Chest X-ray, PA view. Patient: 22 years old, sex M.
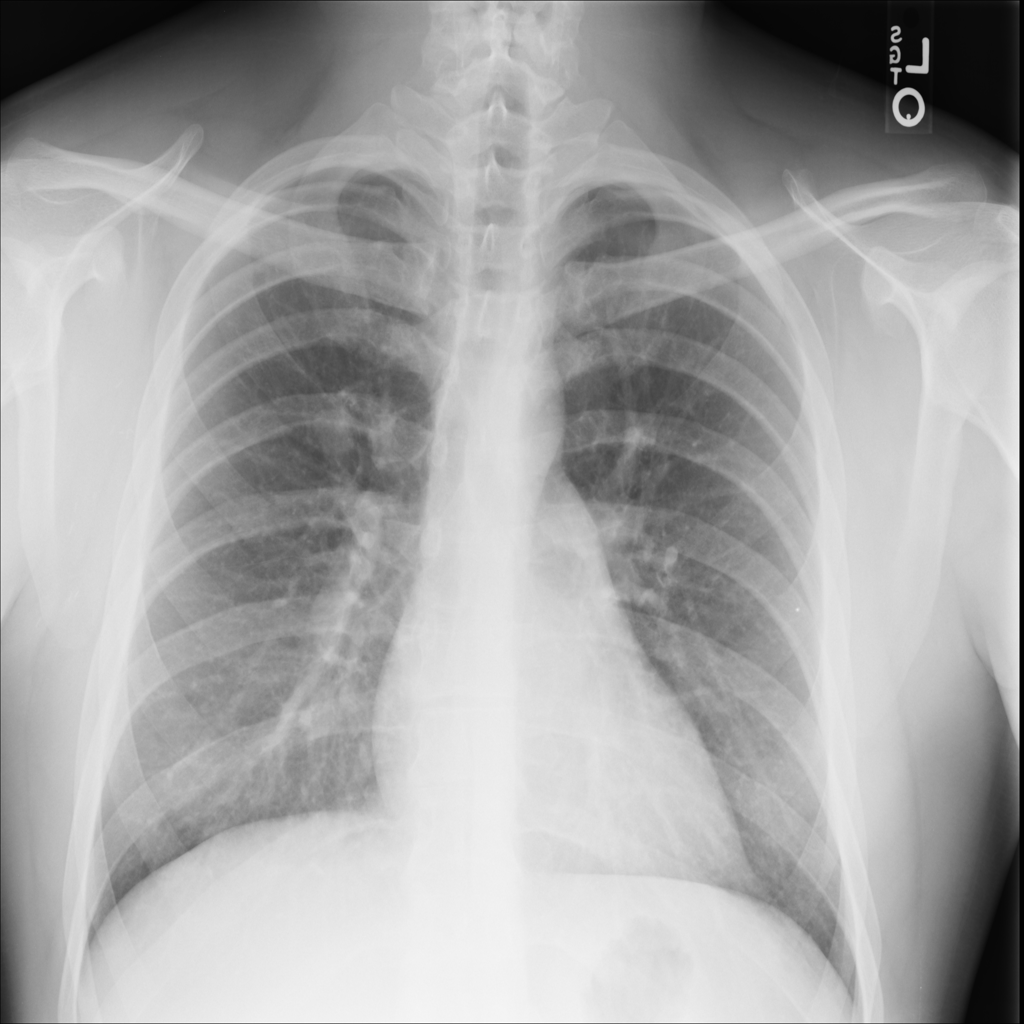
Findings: No Finding